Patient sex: M
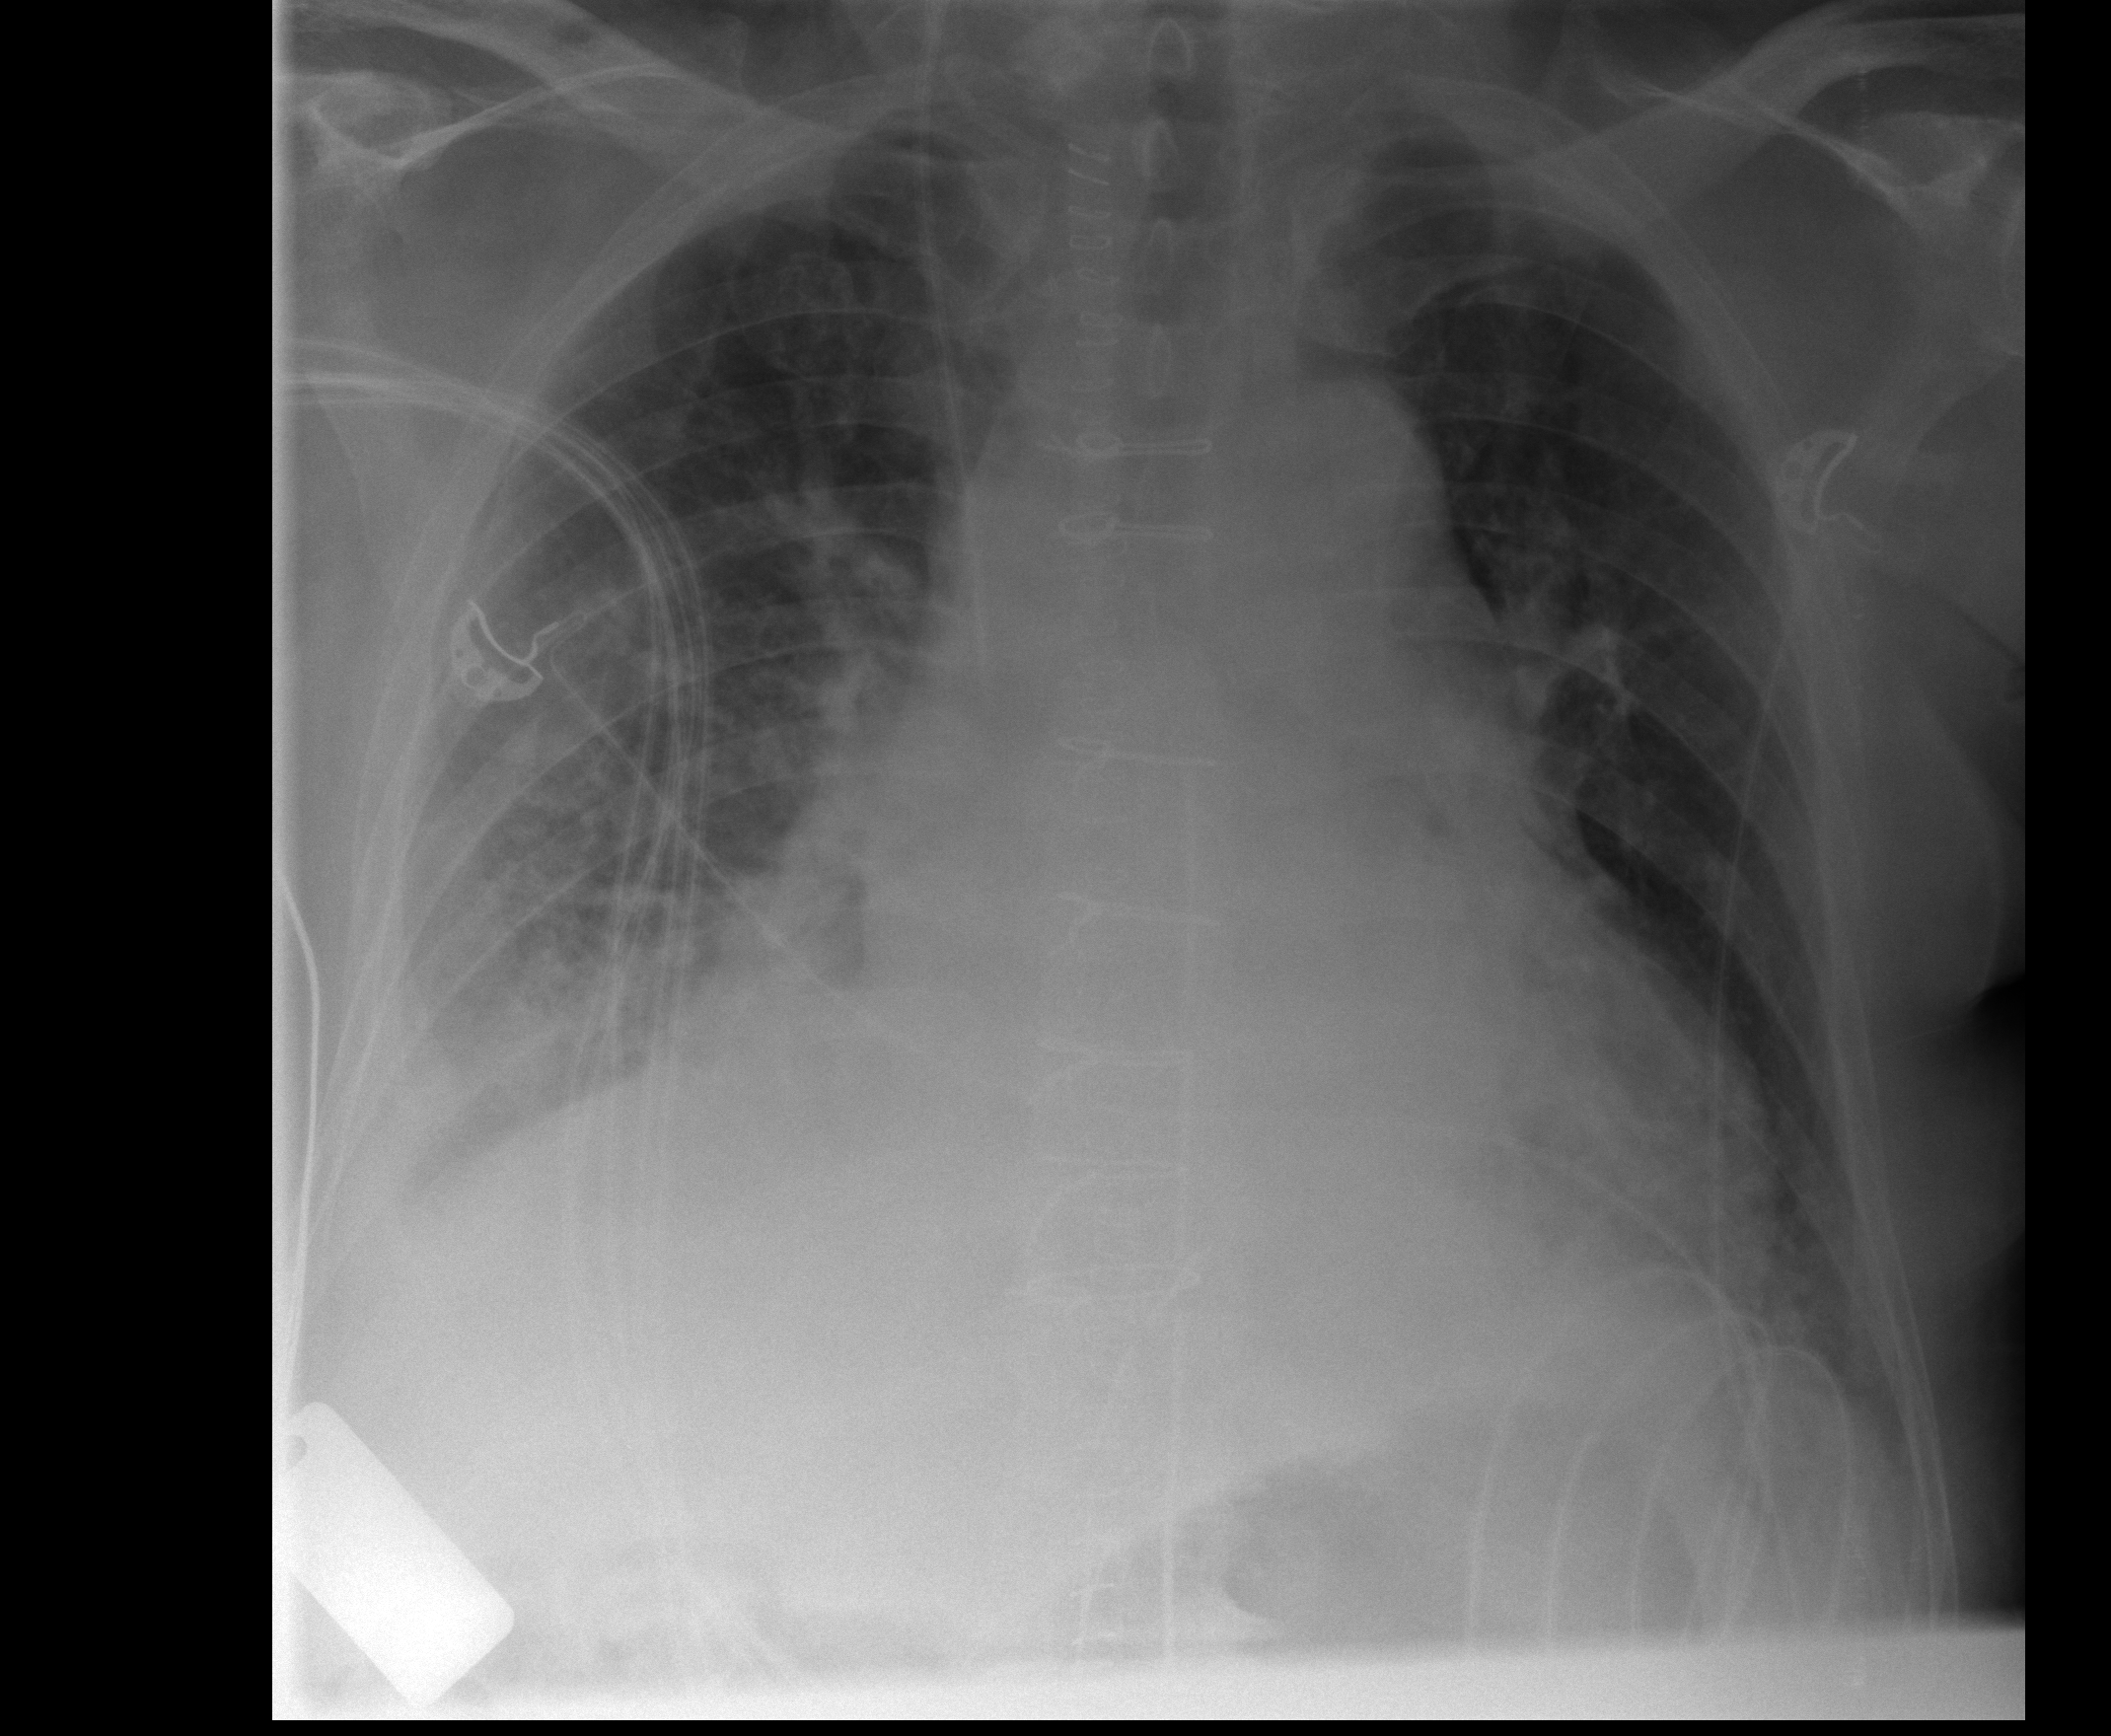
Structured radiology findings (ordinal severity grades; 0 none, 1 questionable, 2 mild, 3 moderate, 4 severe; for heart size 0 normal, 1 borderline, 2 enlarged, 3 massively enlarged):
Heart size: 2
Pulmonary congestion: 2
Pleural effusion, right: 2
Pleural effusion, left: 1
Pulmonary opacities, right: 2
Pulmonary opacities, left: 0
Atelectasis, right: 2
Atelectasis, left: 1